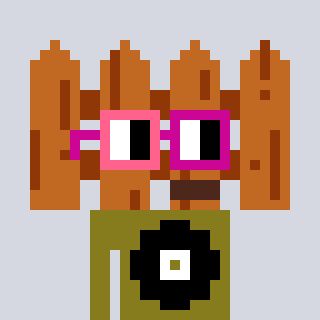
a pixel art character with square pink and red glasses, a fence-shaped head and a gunk-colored body on a cool background